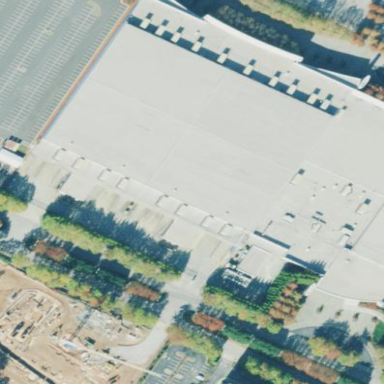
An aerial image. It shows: Warehouse building.